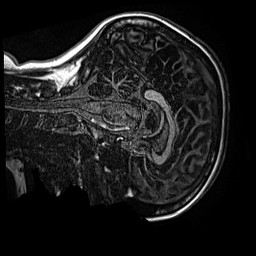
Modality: MP2RAGE
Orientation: sagittal
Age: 14
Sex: female
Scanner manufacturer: siemens
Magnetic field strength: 3 T
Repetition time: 4 s
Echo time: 0.00299 s